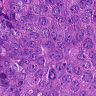
Metastatic tissue present: yes